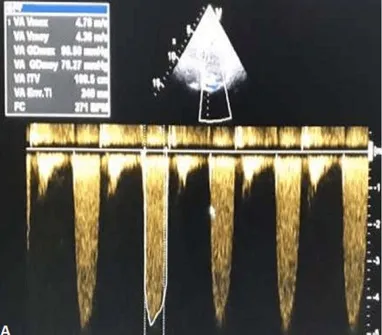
Continuous aortic Doppler,. Showing the peak transvalvular pressure gradient, and ,mean transvalvular pressure gradient respectively of 164/74 mmHg, the sub sternal incidence.
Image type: radiology (ultrasound)